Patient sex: M
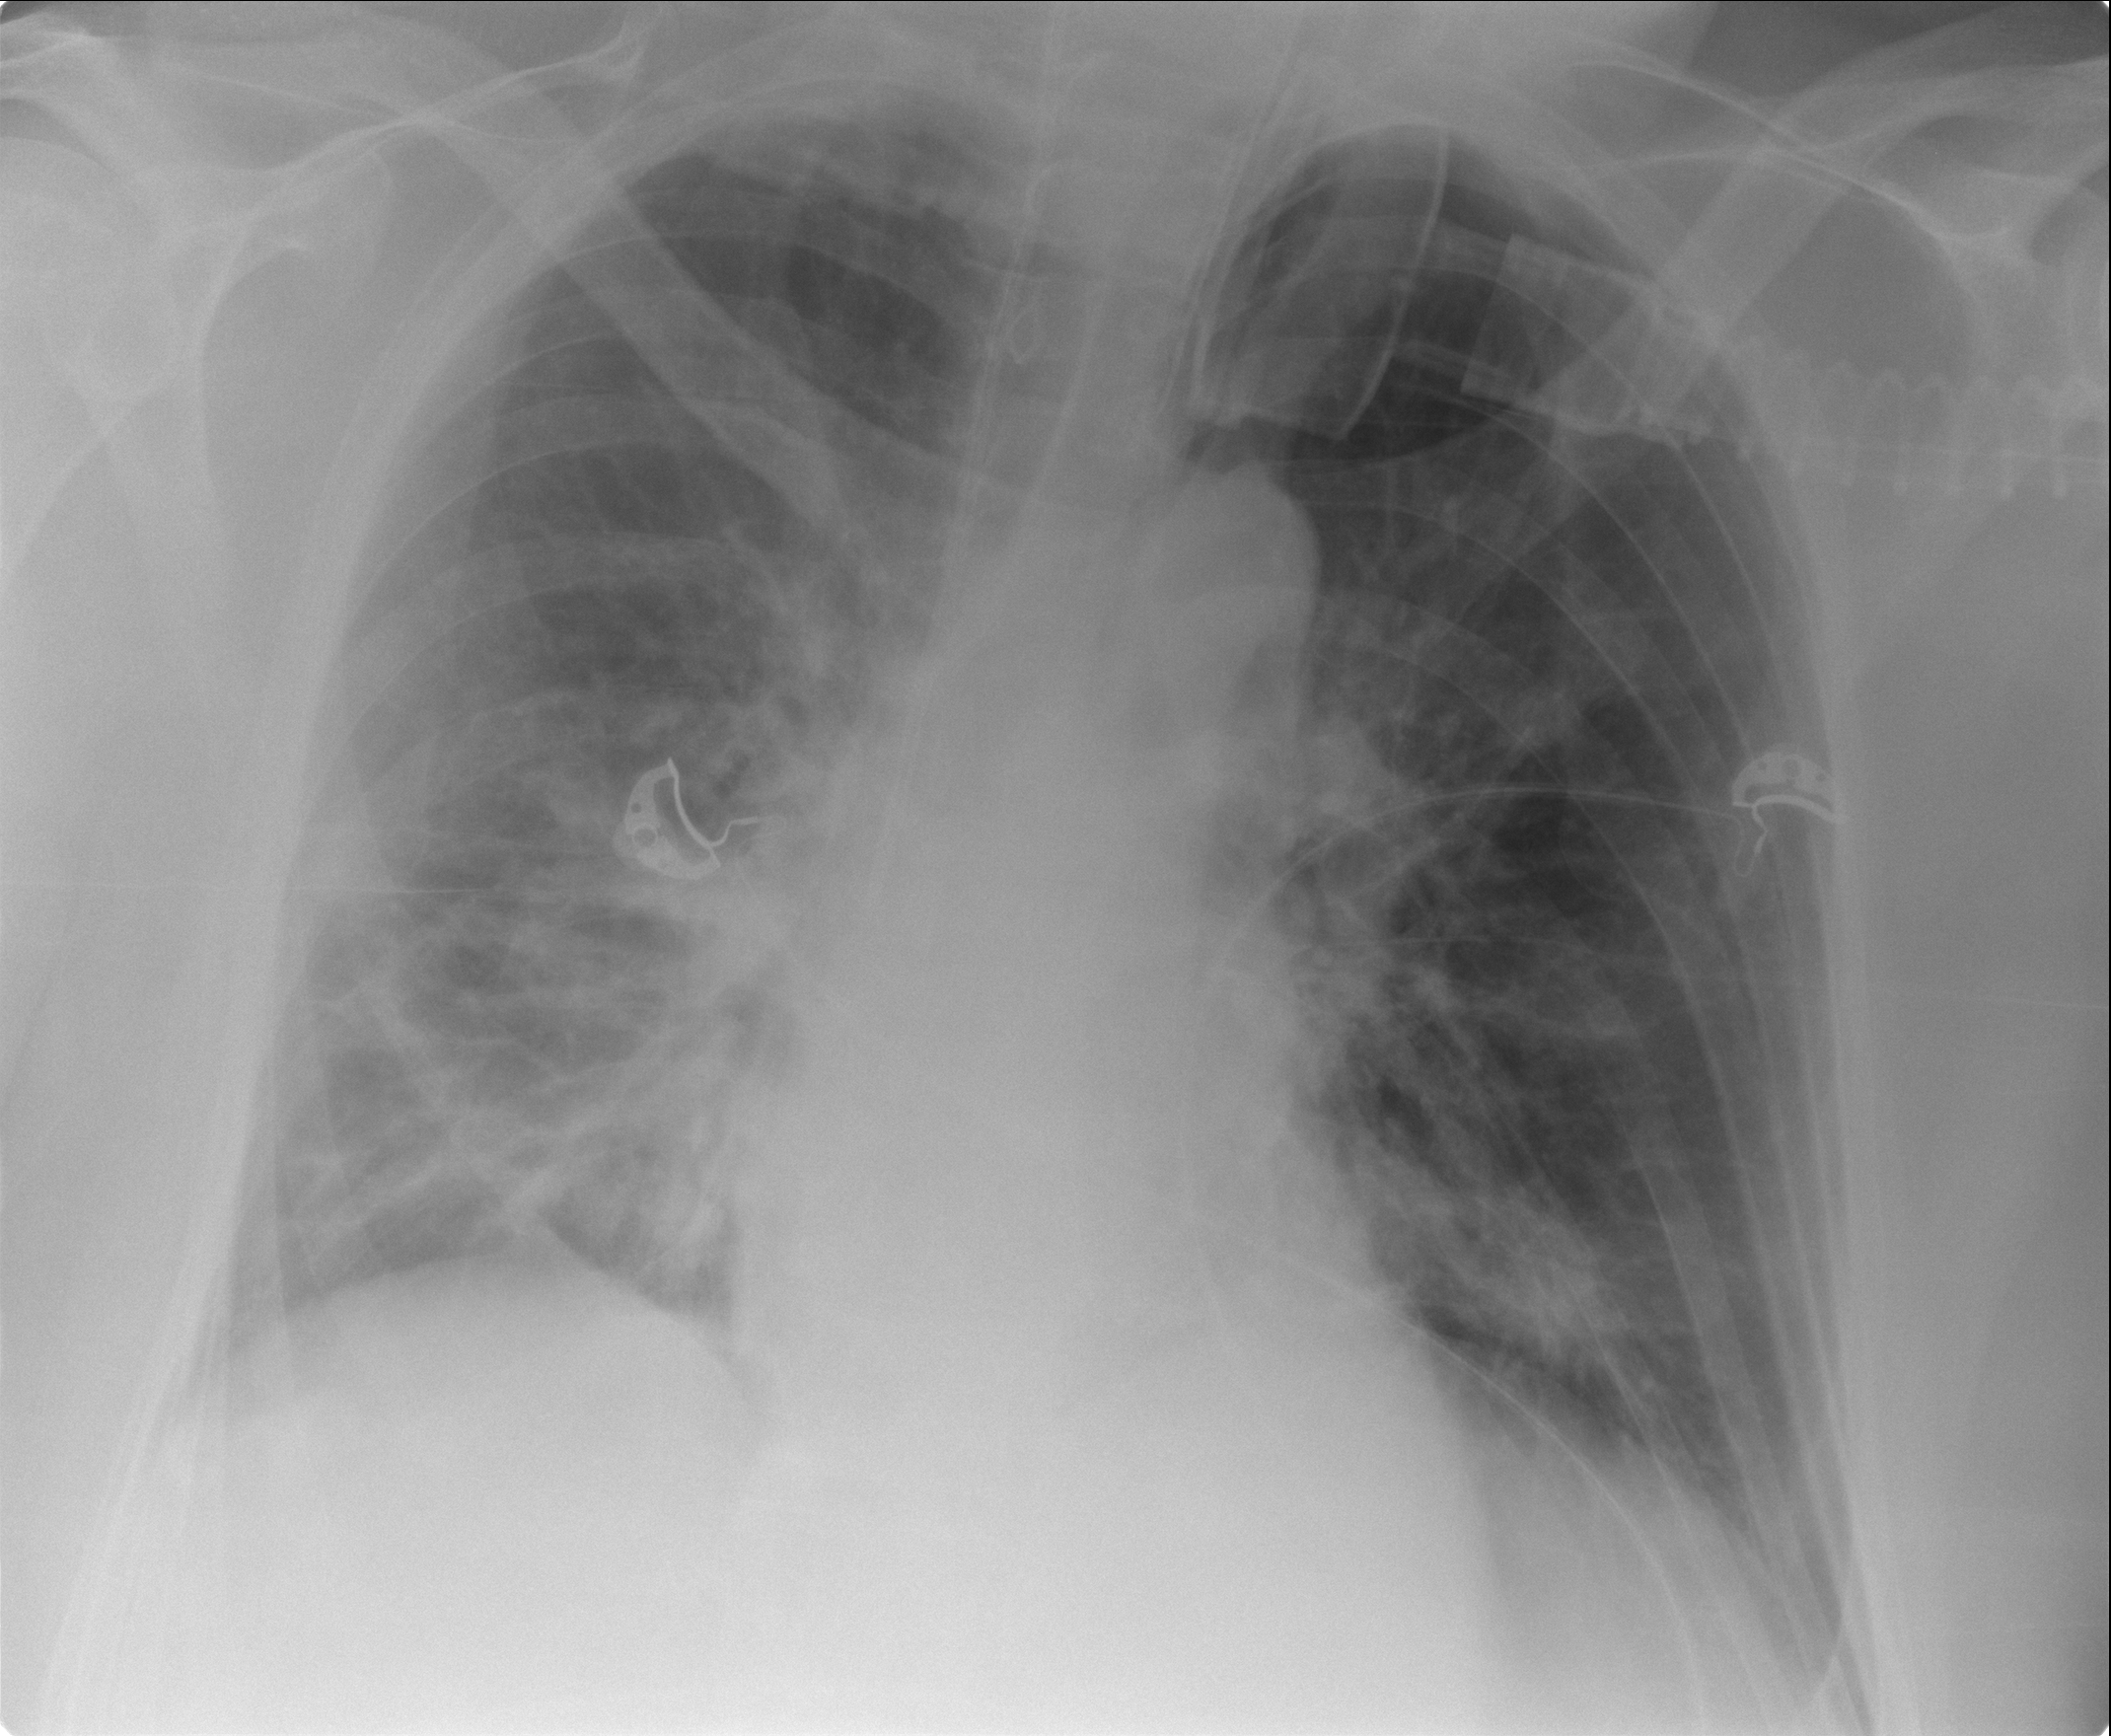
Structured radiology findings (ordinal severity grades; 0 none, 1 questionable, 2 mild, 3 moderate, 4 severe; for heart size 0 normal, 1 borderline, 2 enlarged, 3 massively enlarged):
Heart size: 2
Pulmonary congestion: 0
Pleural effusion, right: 0
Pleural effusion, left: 0
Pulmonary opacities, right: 3
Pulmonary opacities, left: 2
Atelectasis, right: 2
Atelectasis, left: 0